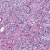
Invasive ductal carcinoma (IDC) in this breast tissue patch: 1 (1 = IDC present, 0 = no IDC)